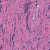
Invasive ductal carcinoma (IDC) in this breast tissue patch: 0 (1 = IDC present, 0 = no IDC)